Question: I am working on a ASP.NET web application that tryies to download some files from a remote server by login the server. While I try to download a file it works fine with small files but a It shows following exception while downloading a file of 750 KB.

I m defining the 'HTTPRequest Timout = System.Threading.Timeout.Infinite;'
I m reading the files from server using this code
'''
byte[] buffer = new byte[32768];
using (Stream input = getResponse.GetResponseStream())
{
using (FileStream output = new FileStream(saveTo1, FileMode.OpenOrCreate))
{
int bytesRead;
while ((bytesRead = input.Read(buffer, 0, buffer.Length)) > 0)
{
output.Write(buffer, 0, bytesRead);
}
}
}
'''
What could possible be creating this problem?
> Also When I click on 'Ignore' or 'Continue' It continues the download
smoothly further. How can I overcome this problem?
Thanks in Advance. :)
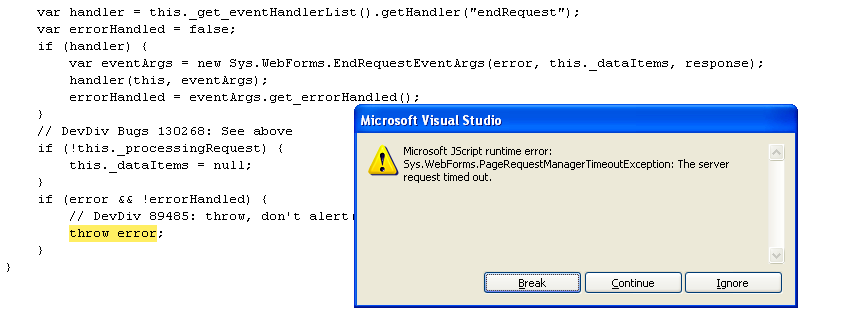
Answer: If you need to handle the timeout exception, you can handle it with javascript. Add this to your page.
'''
<script type="text/javascript">
Sys.WebForms.PageRequestManager.getInstance().add_endRequest(requestEndHandler );
// This function will handle the end request event
function requestEndHandler(sender, args) {
if( args.get_error() ){
document.getElementById("errorMessageLabel").innerText =
args.get_error().description;
args.set_errorHandled(true);
}
}
</script>
...
<span id="errorMessageLabel"></span>
'''
Also if you want, you can increase AsyncPostBackTimeOut by sdding 'AsyncPostBackTimeOut="600"//Time' to your script manager.:
'''
<asp:ScriptManager ID="ScriptManager1" runat="server"
AsyncPostBackTimeOut="600" >
</asp:ScriptManager>
'''